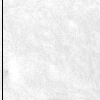
Atmospheric dust classification: not_dusty